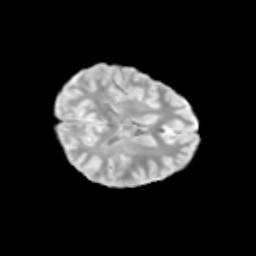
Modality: T2w
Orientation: axial
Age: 11
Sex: female
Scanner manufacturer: siemens
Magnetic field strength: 3 T
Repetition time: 3.8 s
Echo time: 0.07 s